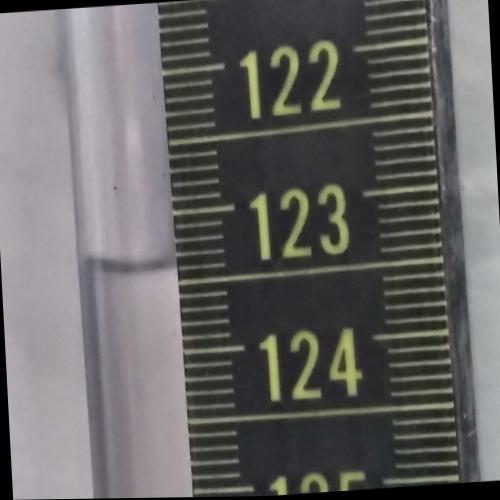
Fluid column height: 123.4 cm